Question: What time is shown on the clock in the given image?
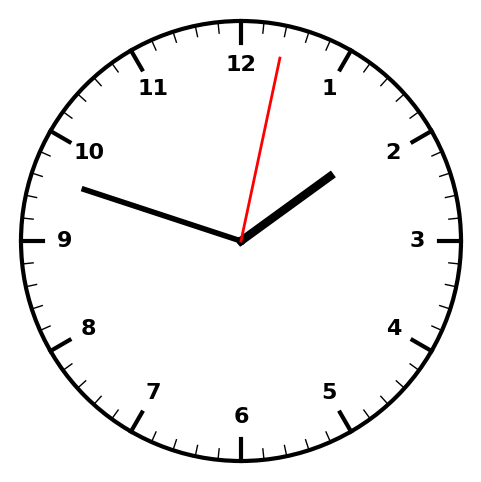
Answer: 01:48:02